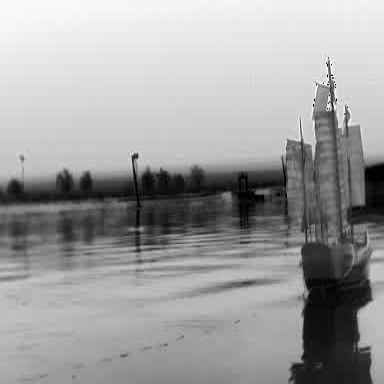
There is a sailboat in the infrared image.